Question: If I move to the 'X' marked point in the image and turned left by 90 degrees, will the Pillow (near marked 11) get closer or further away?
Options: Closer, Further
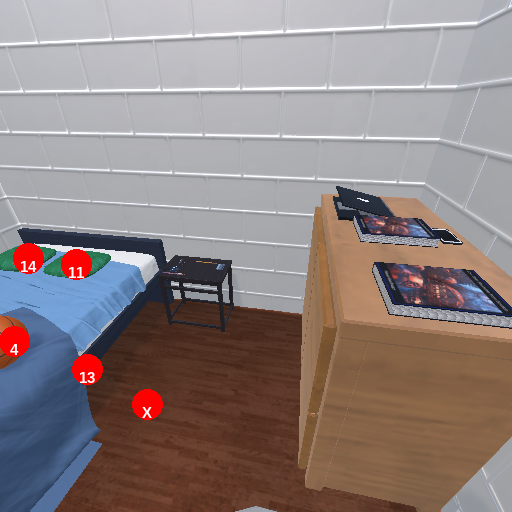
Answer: Closer